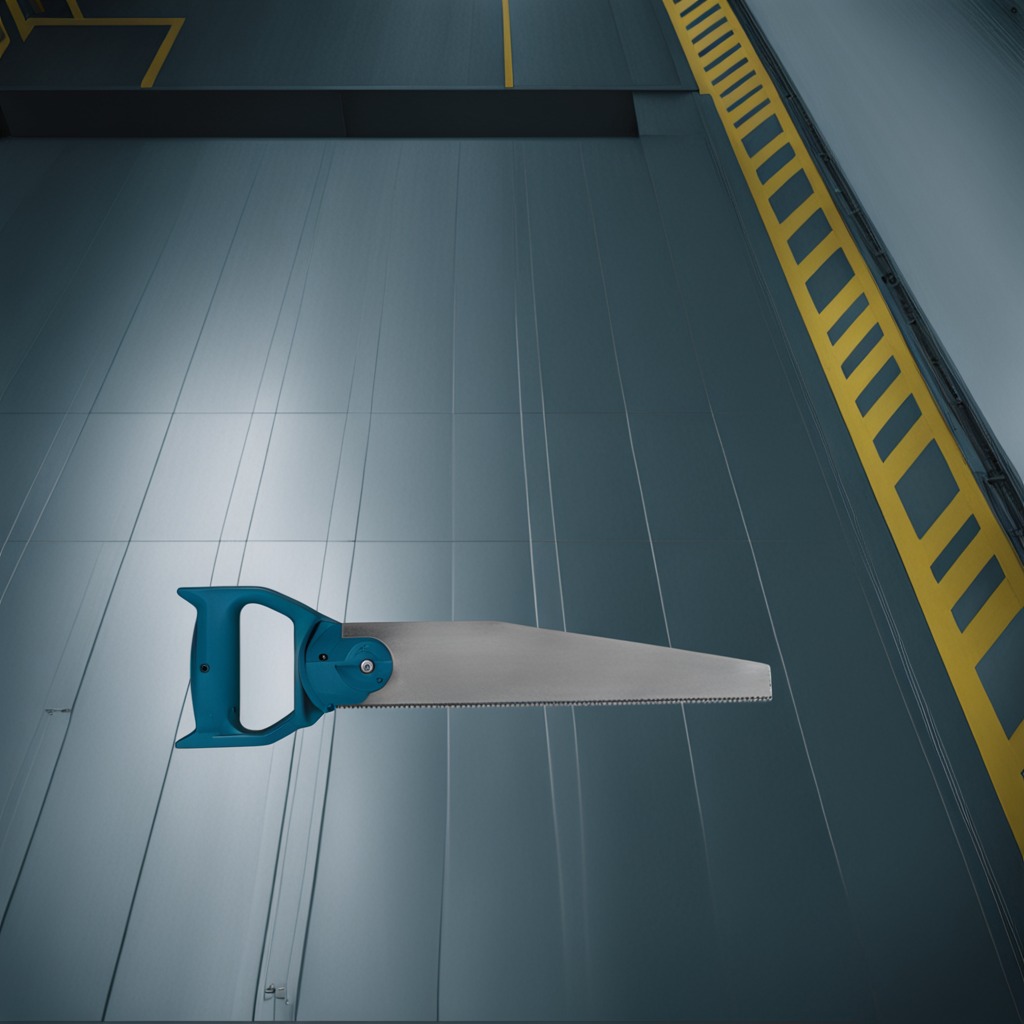
A metal saw is lying on the toolbox surface in an airplane hangar workshop 8K.